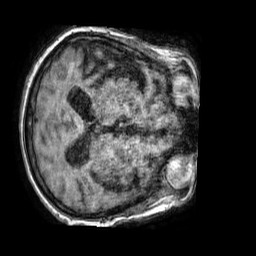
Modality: T1w
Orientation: axial
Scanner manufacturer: philips
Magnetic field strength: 1.5 T
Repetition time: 0.007664 s
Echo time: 0.003488 s